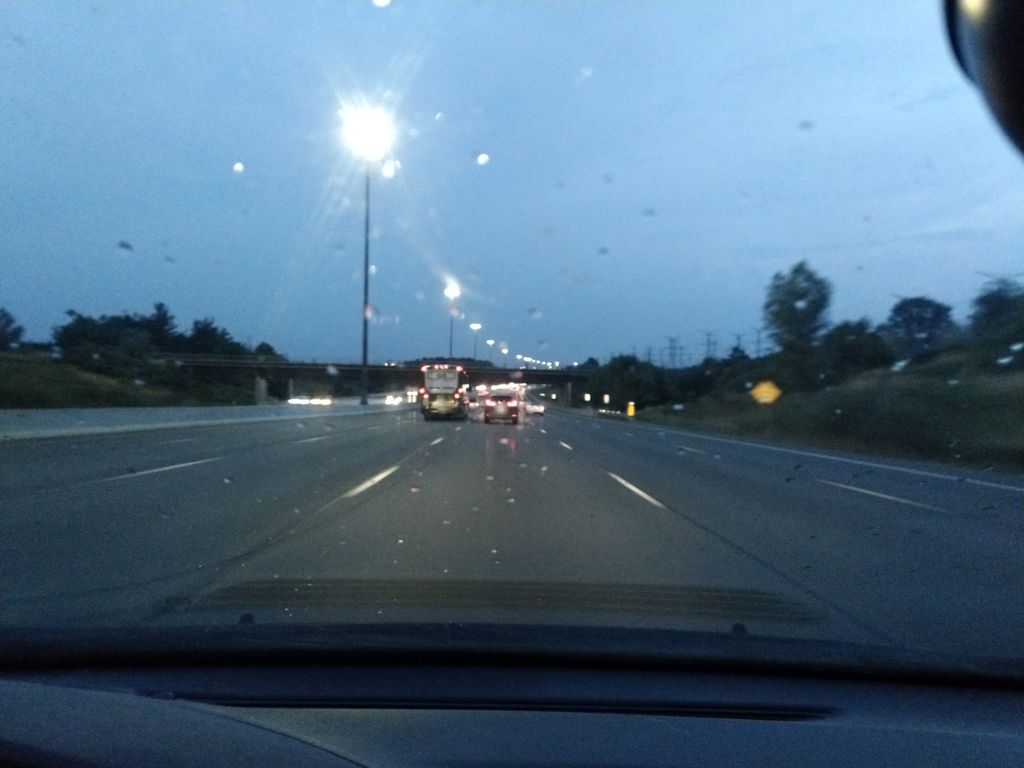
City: toronto